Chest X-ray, PA view. Patient: 36 years old, sex F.
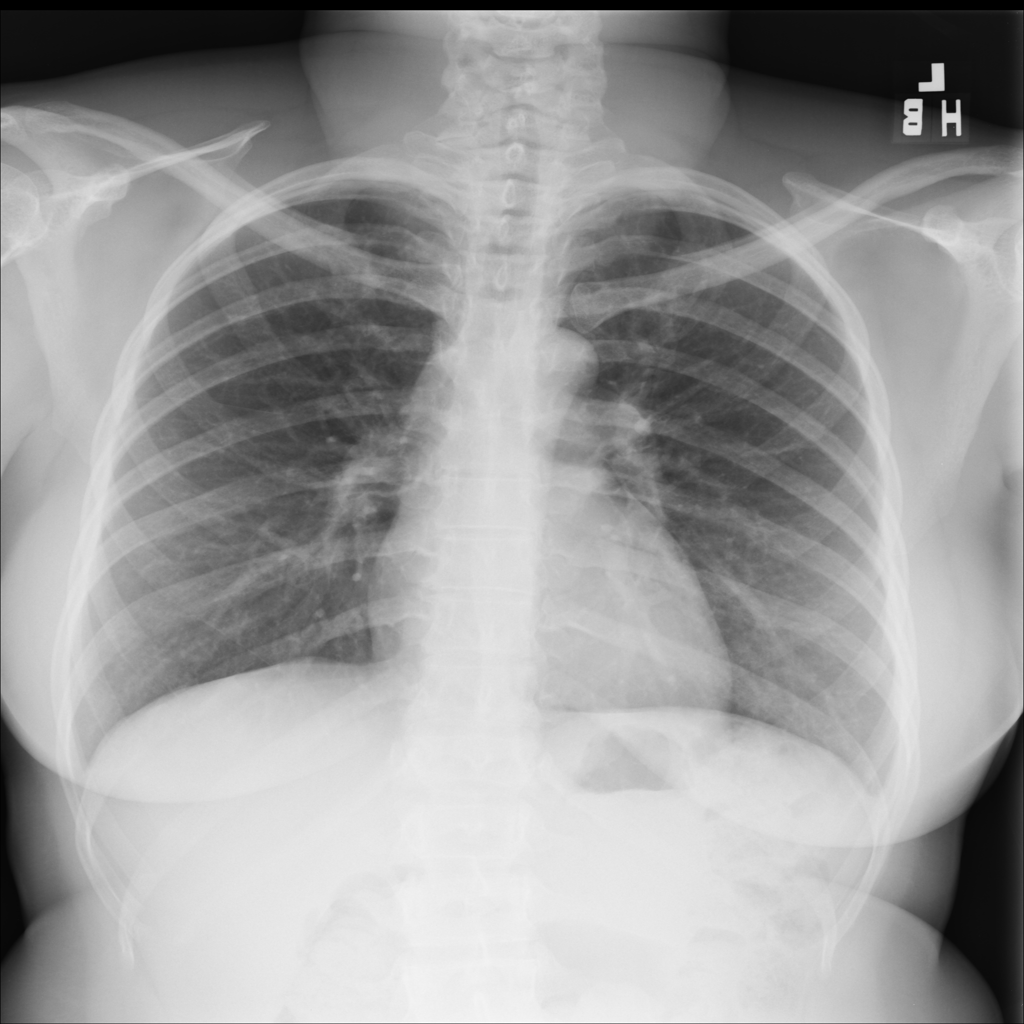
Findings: No Finding